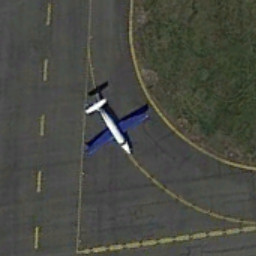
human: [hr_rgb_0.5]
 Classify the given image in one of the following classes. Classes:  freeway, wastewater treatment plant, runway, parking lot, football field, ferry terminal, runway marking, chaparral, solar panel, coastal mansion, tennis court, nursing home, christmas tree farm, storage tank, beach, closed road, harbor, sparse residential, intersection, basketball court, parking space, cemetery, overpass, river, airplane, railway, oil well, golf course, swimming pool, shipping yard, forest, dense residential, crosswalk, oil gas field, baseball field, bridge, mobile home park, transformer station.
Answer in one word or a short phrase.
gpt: airplane